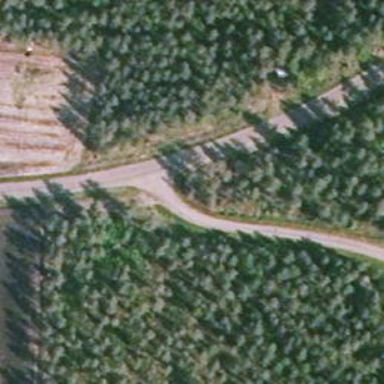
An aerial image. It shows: Unclassified road.